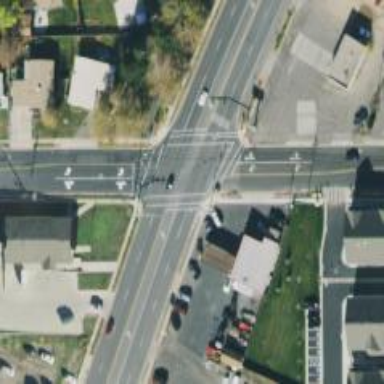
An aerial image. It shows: Crossing on the road.